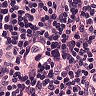
Metastatic tissue present: yes